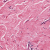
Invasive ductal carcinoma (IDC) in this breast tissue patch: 0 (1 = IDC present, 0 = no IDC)